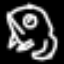
Label: frog